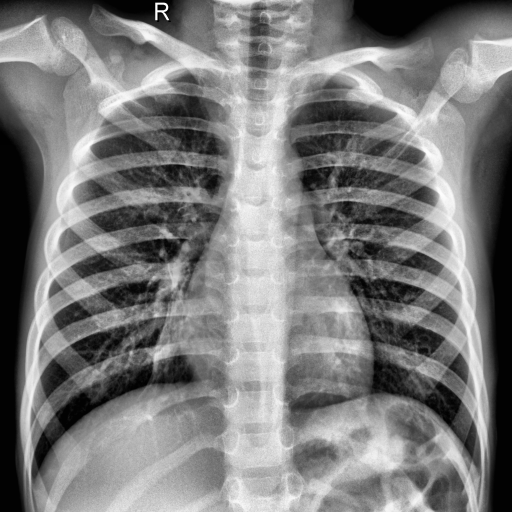
Finding: NORMAL